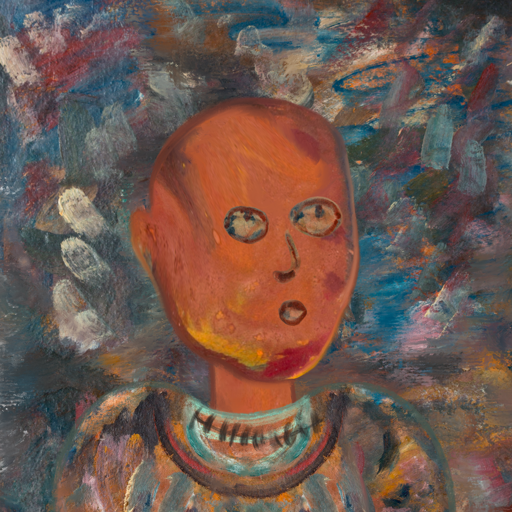
Background: Boggyland, Head And Neck Side: Mother_And_Son_Son, Face Side: Orphan, Bust: Boggyland, Hair Side: Blank, Head Accessory: Blank, Second Necklace: Blank, Necklace: In_The_Sun, Baby: Blank